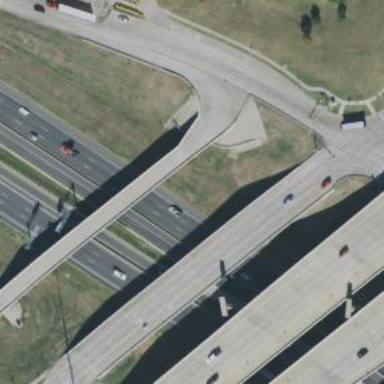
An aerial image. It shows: Secondary link road with bridge.